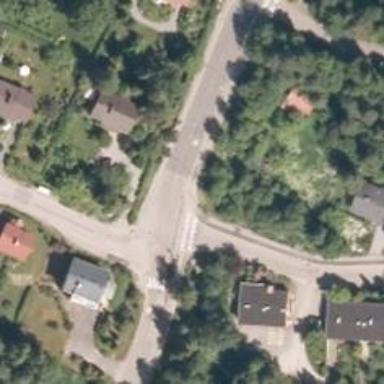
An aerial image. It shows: Asphalt cycleway.